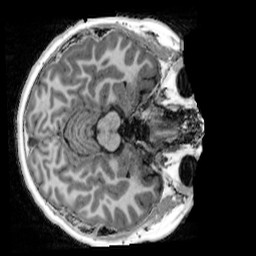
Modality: UNIT1_denoised
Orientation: axial
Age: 11
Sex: male
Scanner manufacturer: siemens
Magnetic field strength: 3 T
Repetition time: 4 s
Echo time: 0.00303 s